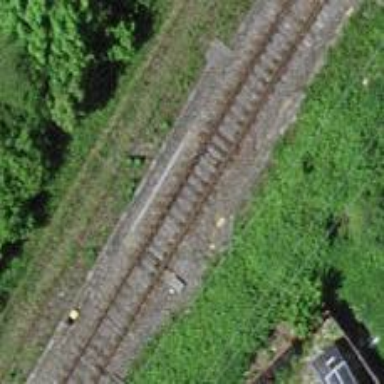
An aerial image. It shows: Railway switch.